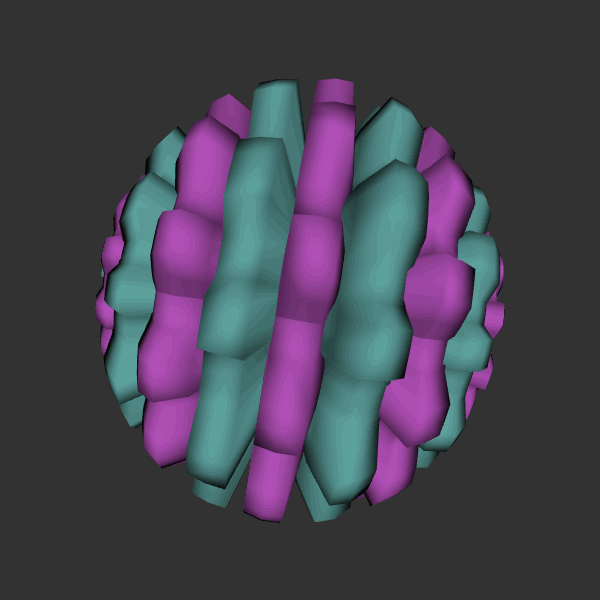
Background: dark